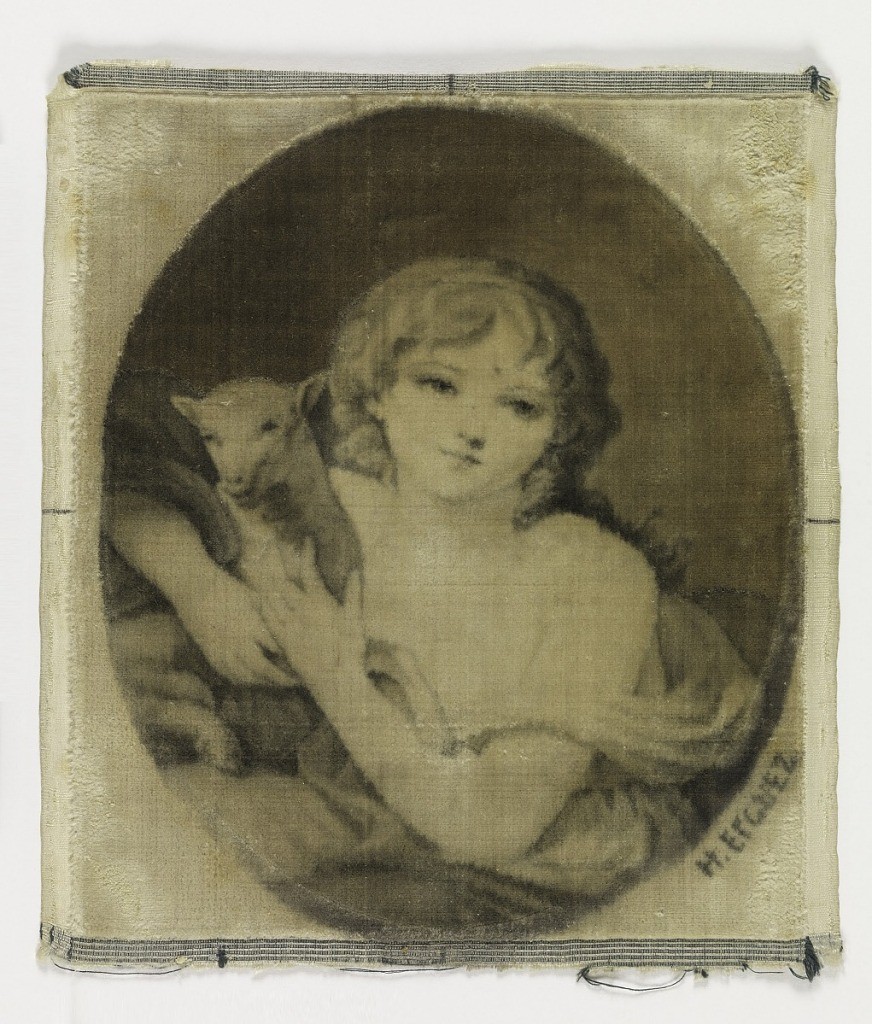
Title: Portrait
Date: ca. 1850
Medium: silk Technique: warp-dyed velvet
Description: Portrait of "Innocence" by Greuze in Gregoire velvet technique executed by H. Erquez. "Innocence" is depicted with a lamb under her arm.